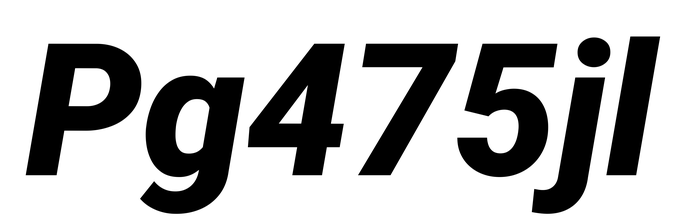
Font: Roboto-Italic_Black_Italic